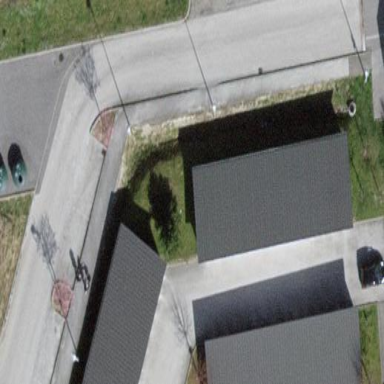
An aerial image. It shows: Group of garages.